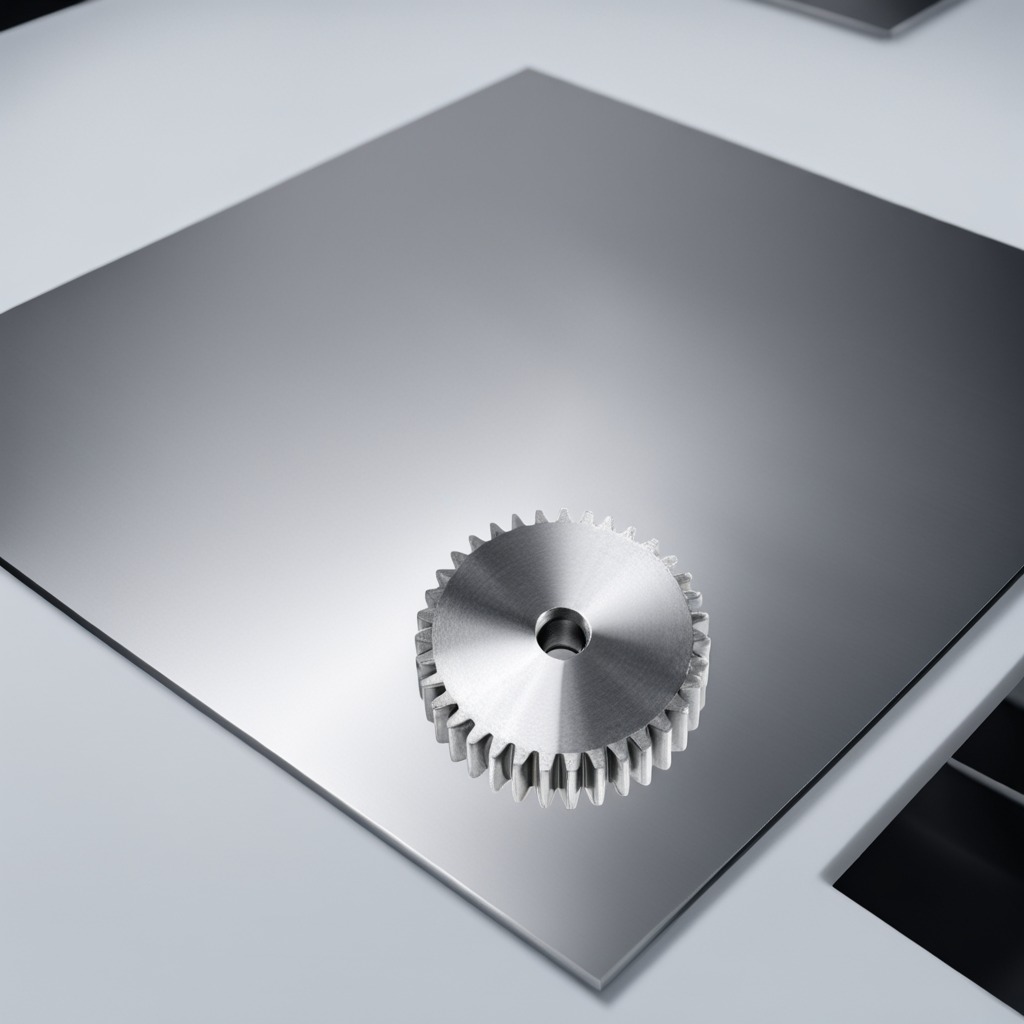
A steel gear with teeth is lying on a stainless steel table in a high-end prototyping lab.